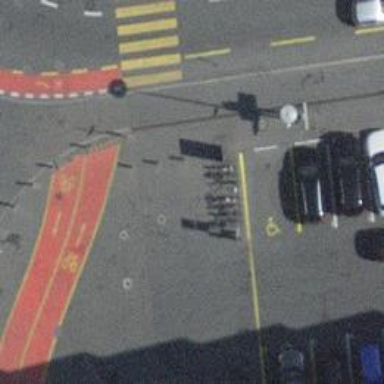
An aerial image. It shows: Bicycle parking area with wall loops for securing bikes.